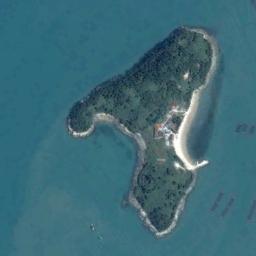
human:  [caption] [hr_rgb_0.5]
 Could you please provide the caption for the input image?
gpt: The islands are at the bottom of the picture .

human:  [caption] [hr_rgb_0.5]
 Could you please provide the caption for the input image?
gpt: The island has dense vegetation and beaches and the waters around the island is light blue .

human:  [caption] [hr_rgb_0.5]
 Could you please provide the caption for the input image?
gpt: Many trees are on the island .

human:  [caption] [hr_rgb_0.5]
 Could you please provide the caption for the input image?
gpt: The irregularly shaped green island is surrounded by blue sea water, With lush greenery on the island, White sand beaches around the island, And houses on the island .

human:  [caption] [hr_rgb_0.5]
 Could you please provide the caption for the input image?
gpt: The green island with a sand beach is on a blue sea .